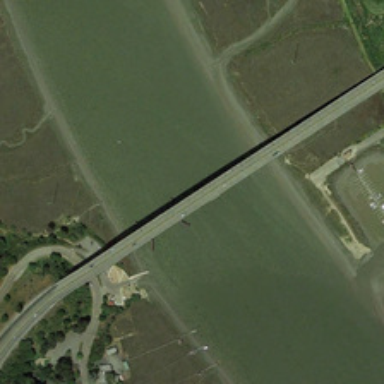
A bridge is over a green river with a parking lot and some green trees near it .